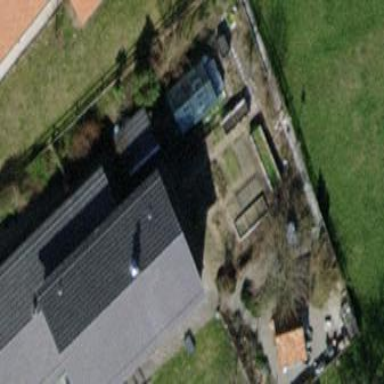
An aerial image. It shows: Gabled roofed house.